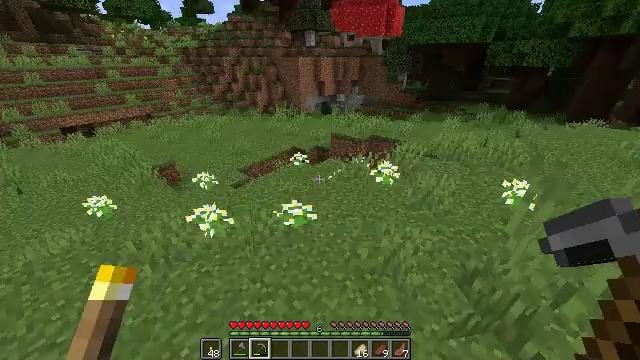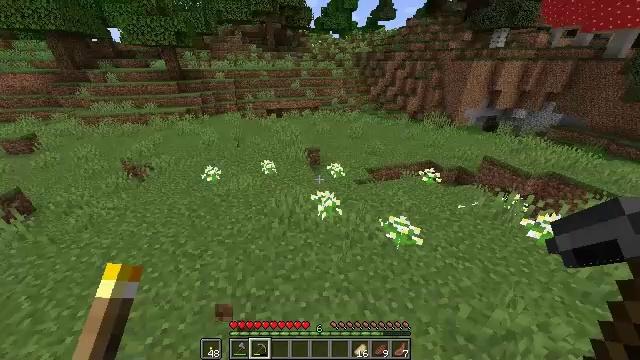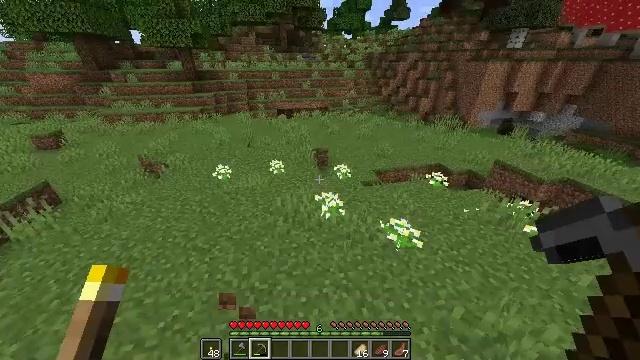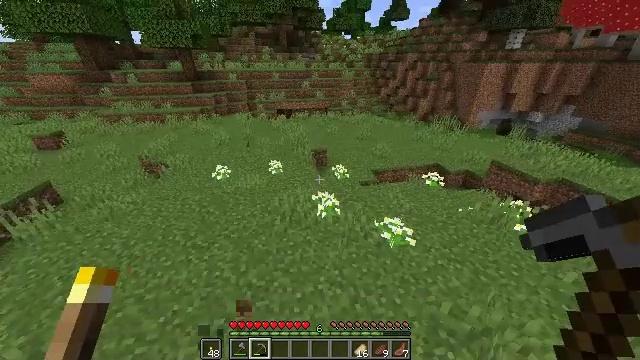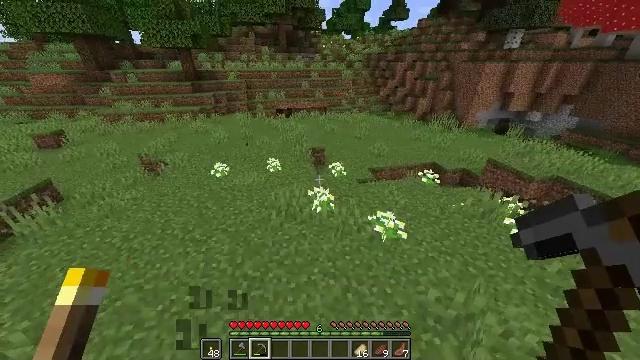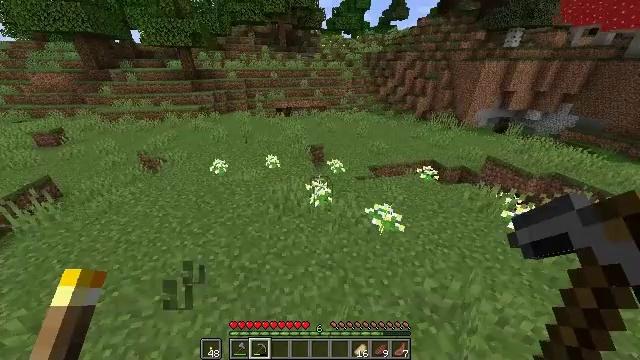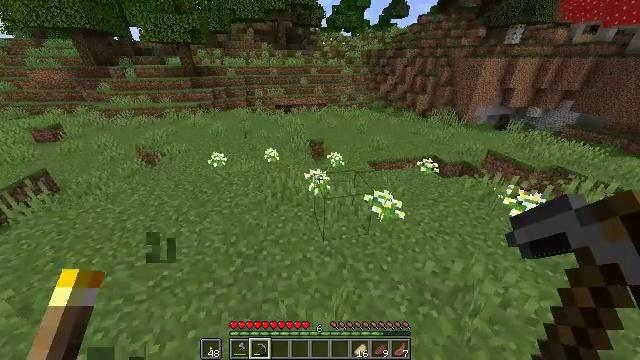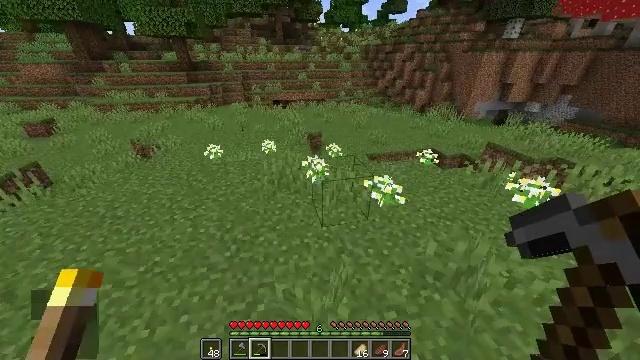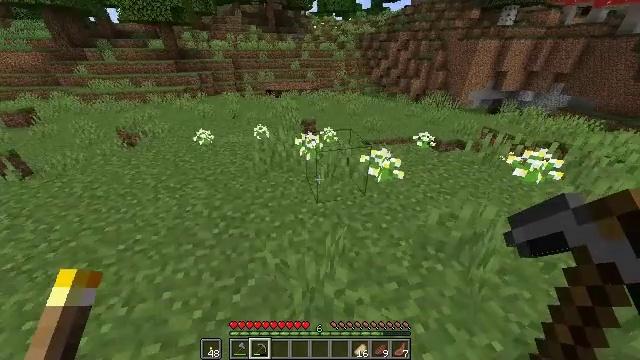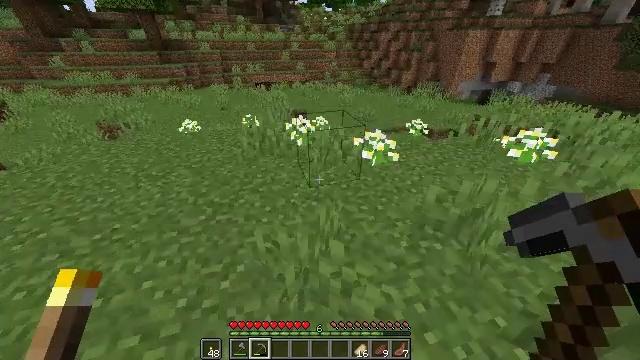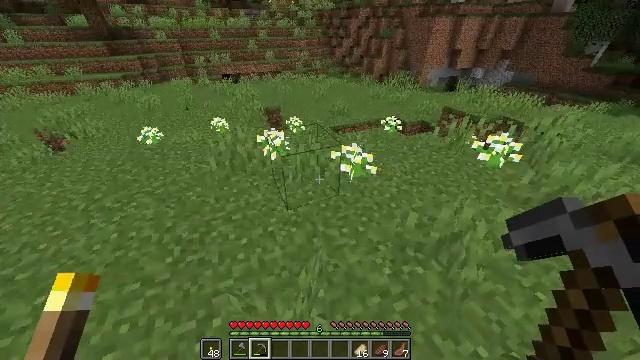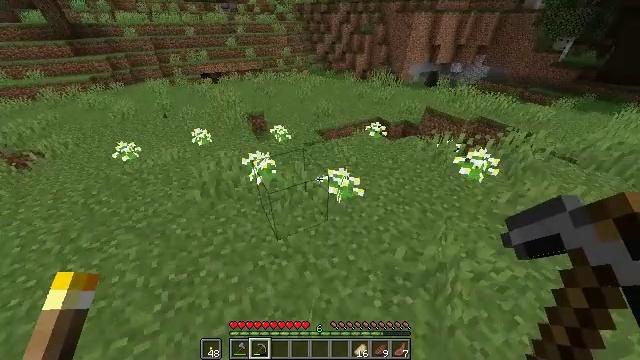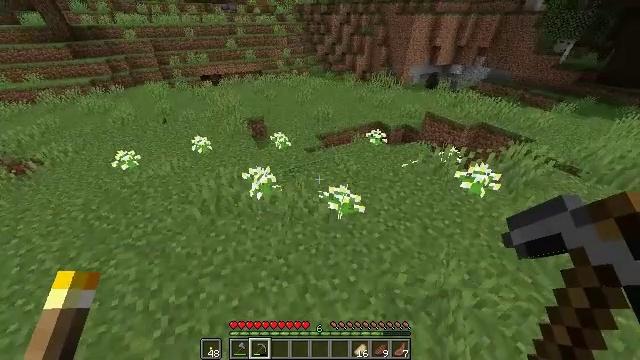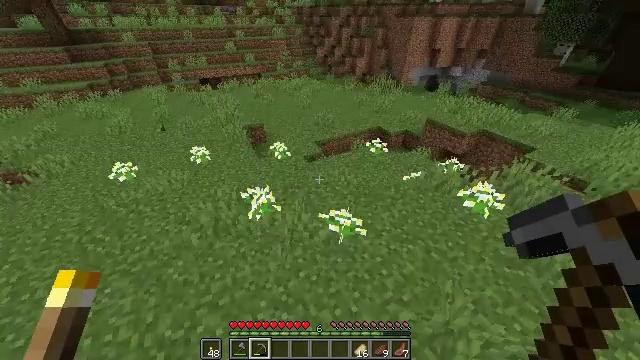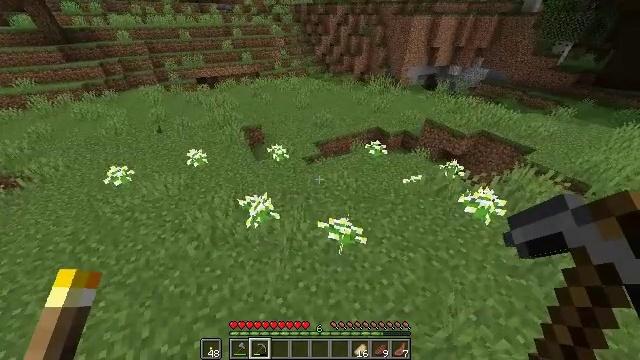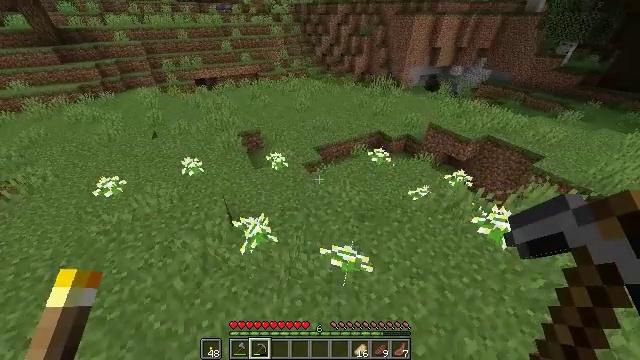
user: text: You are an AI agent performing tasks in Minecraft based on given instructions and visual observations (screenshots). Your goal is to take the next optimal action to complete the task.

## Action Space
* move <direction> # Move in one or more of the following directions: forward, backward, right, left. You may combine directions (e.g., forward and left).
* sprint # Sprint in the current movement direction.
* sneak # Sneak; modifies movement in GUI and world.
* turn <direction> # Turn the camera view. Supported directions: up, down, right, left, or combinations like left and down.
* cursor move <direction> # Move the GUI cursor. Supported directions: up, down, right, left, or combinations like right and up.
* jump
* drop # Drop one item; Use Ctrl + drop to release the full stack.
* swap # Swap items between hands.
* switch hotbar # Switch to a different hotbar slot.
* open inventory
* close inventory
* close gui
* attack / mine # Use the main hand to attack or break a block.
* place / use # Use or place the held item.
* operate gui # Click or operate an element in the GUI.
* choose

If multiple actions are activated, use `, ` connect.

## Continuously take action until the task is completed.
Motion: motion action
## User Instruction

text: Gather azure bluet from the ground.
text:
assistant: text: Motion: move forward and move left, sprint, turn left, jump
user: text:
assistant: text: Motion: move forward and move left, sprint, turn left, jump
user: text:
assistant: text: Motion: move forward and move left, sprint, jump
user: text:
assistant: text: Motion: move forward and move left, sprint, jump
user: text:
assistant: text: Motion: move forward and move left, sprint, jump
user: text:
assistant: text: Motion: move forward and move left, sprint, jump
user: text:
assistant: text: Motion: move forward, sprint, jump
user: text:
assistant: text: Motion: move forward, sprint, turn right and down, jump
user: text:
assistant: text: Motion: move forward, sprint, turn right and down, jump
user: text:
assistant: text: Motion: move forward, sprint, turn right and down, jump
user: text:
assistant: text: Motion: move forward, sprint, turn right and down, jump
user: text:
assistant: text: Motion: move forward, sprint, jump
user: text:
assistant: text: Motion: move forward, sprint, jump
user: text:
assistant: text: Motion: move forward, sprint, jump
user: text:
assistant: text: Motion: move forward, sprint, jump
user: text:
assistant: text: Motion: move forward, sprint, jump
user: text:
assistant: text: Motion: move forward, sprint, jump
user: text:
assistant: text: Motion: move forward, sprint, jump
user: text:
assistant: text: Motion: move forward, sprint, jump
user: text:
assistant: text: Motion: move forward, sprint, jump
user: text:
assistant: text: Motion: move forward, sprint, jump
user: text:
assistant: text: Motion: move forward and move left, sprint, jump
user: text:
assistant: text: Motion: move forward and move left, sprint, jump
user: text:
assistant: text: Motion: move forward and move left, sprint, jump
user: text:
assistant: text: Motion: move forward and move left, sprint, turn right, jump
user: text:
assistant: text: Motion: move forward and move left, sprint, turn right, jump
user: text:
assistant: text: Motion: move forward and move left, sprint, turn right, jump
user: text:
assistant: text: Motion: move forward and move left, sprint, turn right, jump
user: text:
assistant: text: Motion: move forward and move left, sprint, jump
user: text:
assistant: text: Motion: move forward and move left, sprint, jump